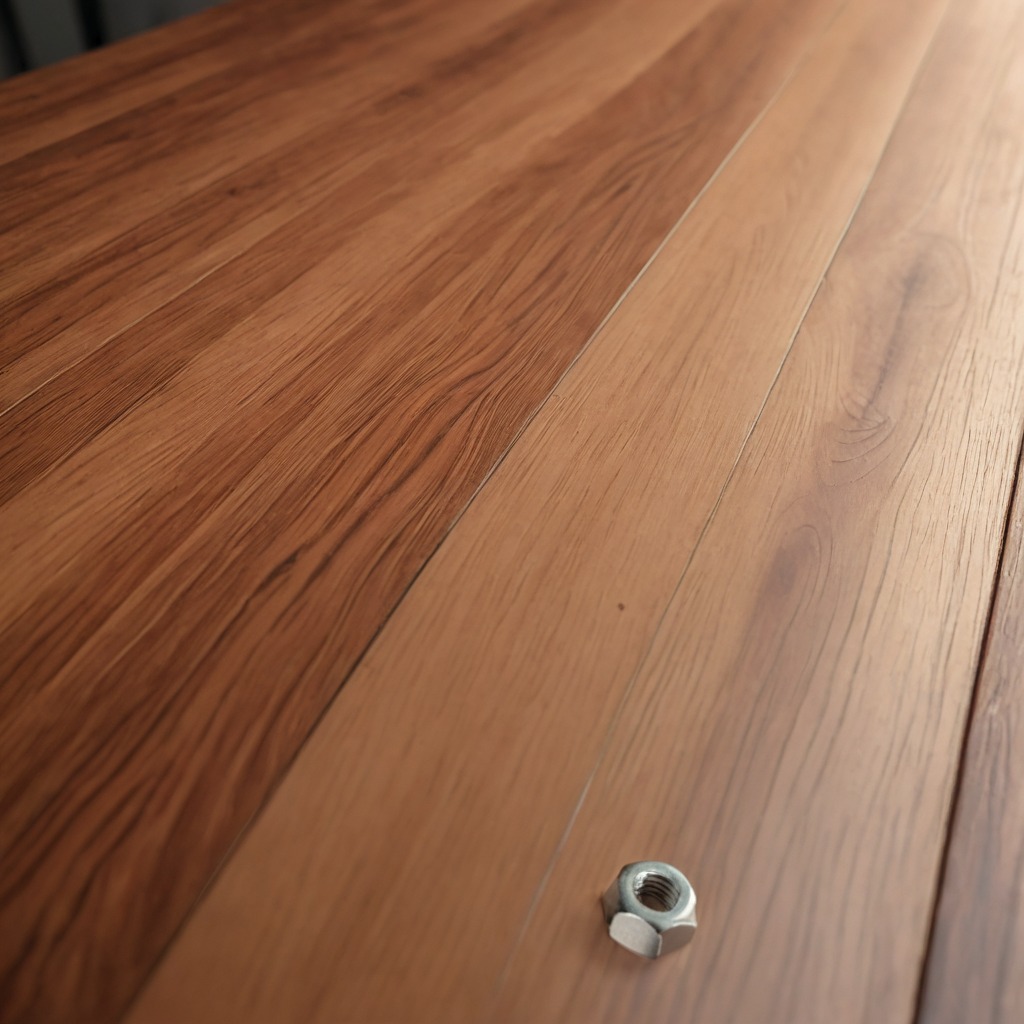
A metal nut lies on the wooden table.